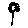
Label: flower